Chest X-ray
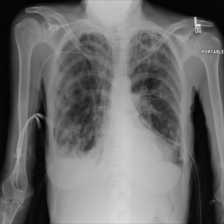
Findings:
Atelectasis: negative
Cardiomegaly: negative
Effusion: negative
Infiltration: positive
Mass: negative
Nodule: negative
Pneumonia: negative
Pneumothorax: negative
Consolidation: negative
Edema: negative
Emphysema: negative
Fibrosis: negative
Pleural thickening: negative
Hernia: negative